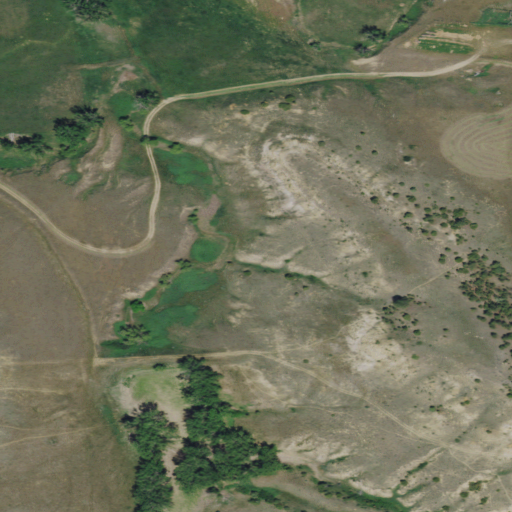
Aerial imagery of valley in Montana named Lewis Draw containing grassland, herbaceous wetlands, shrub, deciduous forest, and evergreen forest